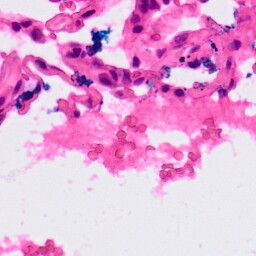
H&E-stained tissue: Lung